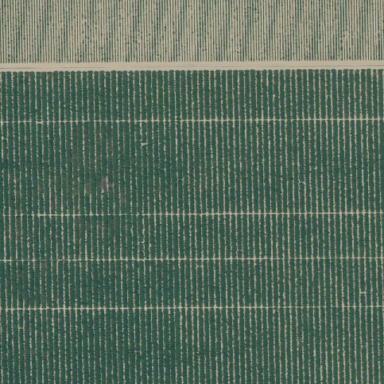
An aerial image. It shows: Almond orchard with rows of almond trees.